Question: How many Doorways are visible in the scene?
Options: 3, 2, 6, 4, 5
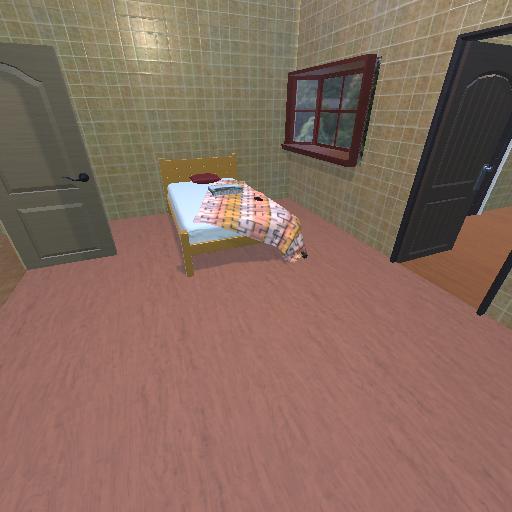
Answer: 3